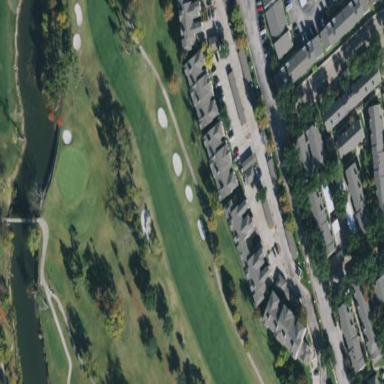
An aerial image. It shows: Golf fairway surrounded by grass.